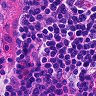
Metastatic tissue present: no